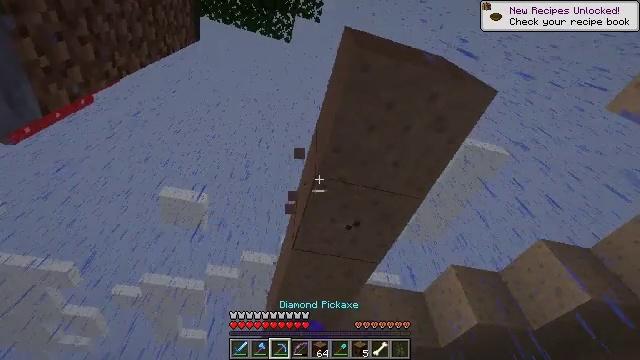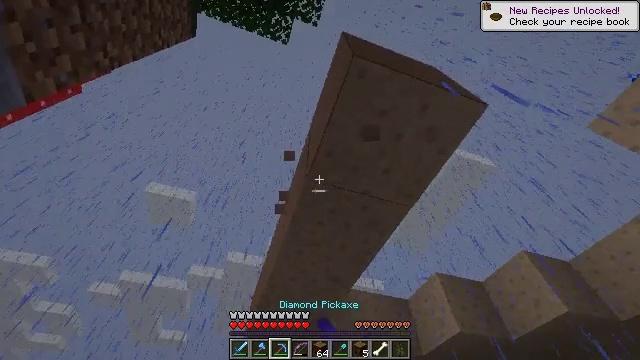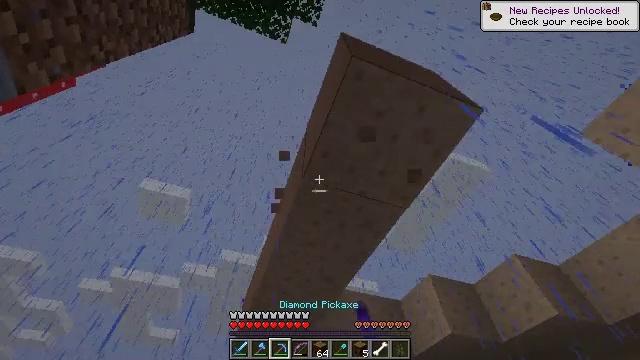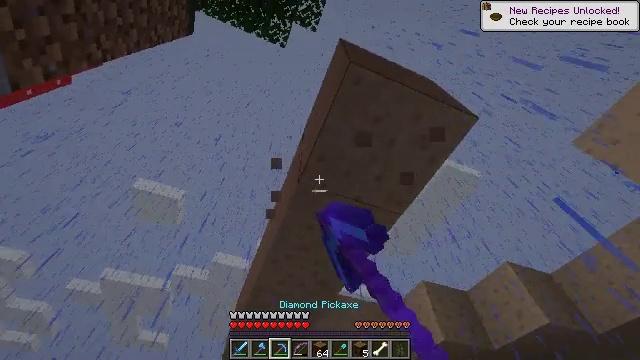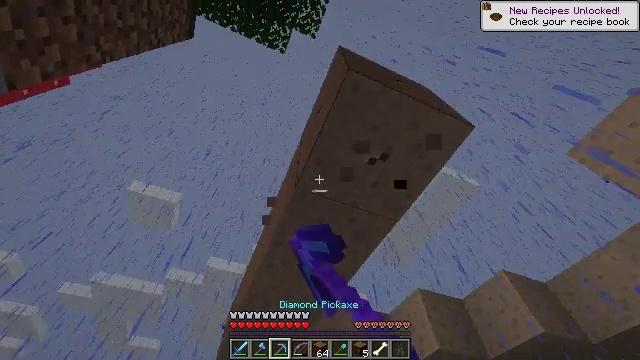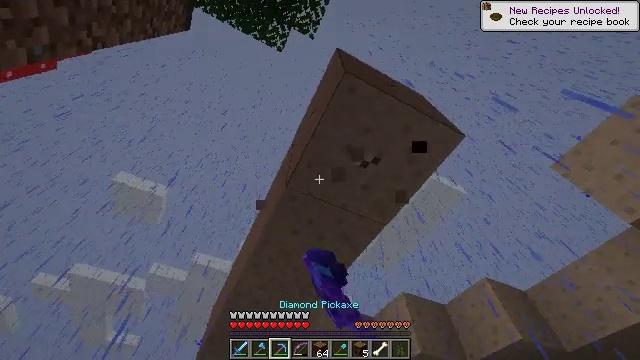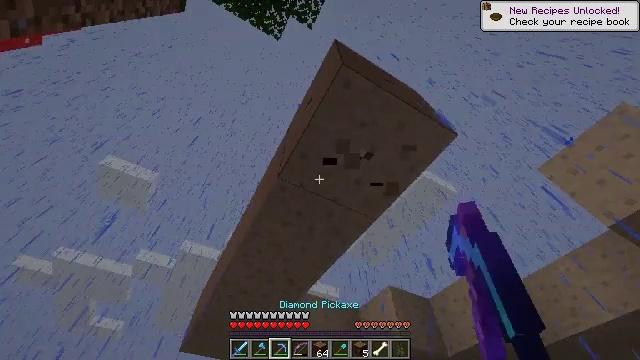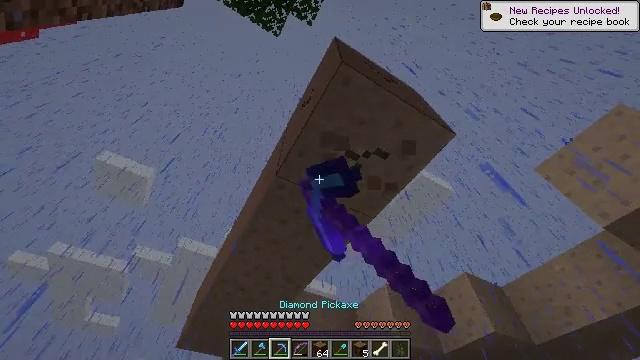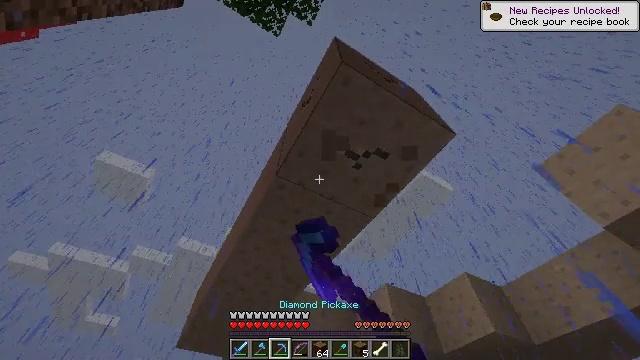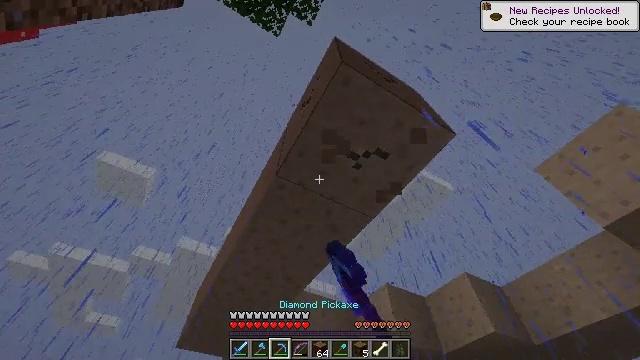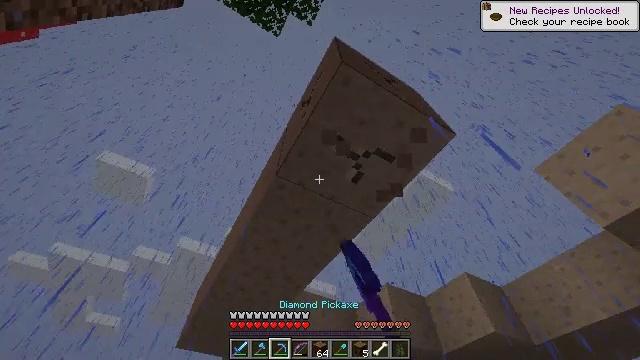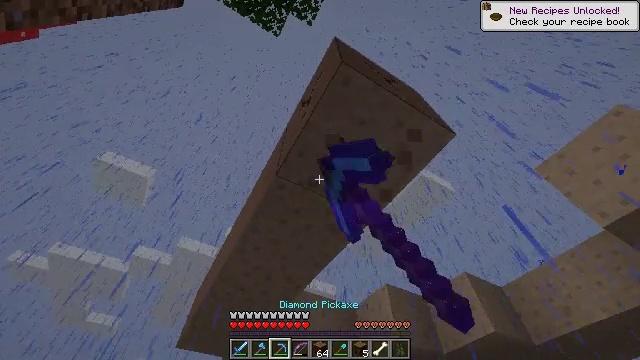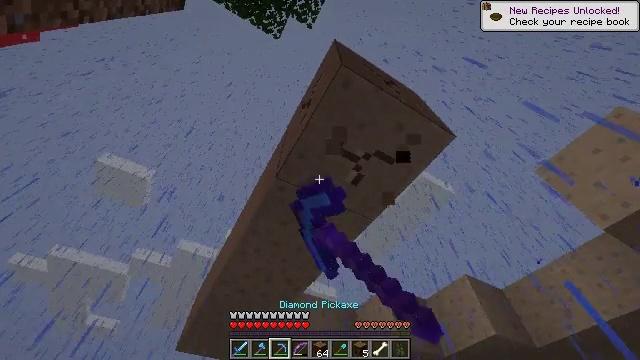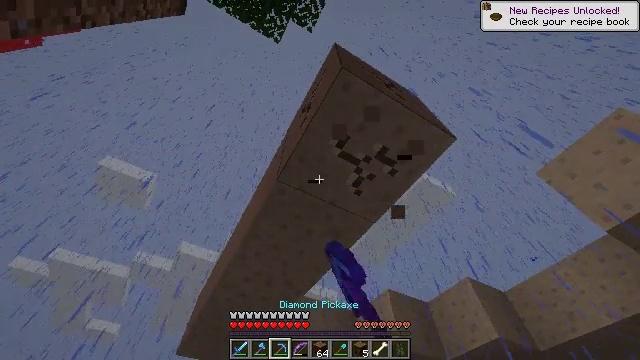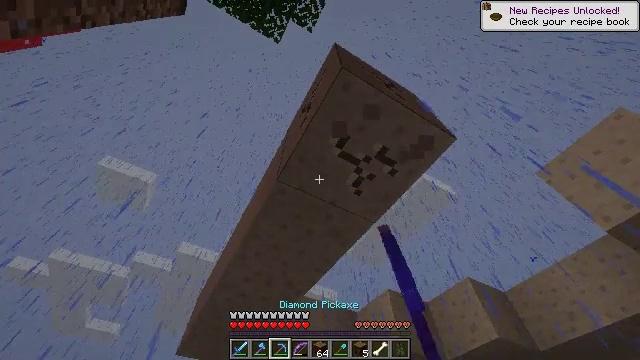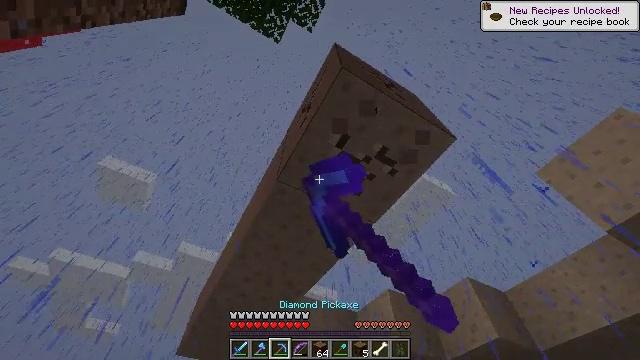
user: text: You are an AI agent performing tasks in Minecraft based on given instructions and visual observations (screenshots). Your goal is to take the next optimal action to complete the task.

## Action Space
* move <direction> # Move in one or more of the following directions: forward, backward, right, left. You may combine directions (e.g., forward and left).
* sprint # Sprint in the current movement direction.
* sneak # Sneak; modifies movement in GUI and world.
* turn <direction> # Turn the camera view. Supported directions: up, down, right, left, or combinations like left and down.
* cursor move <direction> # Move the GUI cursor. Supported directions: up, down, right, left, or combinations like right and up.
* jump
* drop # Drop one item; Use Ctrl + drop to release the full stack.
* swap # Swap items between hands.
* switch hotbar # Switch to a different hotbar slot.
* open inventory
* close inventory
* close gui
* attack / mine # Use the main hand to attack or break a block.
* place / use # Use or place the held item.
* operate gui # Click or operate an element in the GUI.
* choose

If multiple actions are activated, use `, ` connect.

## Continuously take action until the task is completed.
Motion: motion action
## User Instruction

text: Collect parts of the brown mushroom block.
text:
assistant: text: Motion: turn right, attack / mine
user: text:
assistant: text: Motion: attack / mine
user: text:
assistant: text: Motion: turn right, attack / mine
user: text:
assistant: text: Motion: turn right and up, attack / mine
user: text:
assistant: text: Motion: turn right, attack / mine
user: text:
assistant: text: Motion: turn right and down, attack / mine
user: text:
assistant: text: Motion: attack / mine
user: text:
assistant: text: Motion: attack / mine
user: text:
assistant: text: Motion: attack / mine
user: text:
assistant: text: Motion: attack / mine
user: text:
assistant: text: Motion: attack / mine
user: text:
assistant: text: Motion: attack / mine
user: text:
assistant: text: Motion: attack / mine
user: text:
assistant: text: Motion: attack / mine
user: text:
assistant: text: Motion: attack / mine
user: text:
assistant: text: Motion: attack / mine
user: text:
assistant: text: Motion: attack / mine
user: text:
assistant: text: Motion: attack / mine
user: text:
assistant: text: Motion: attack / mine
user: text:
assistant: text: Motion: attack / mine
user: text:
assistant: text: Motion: attack / mine
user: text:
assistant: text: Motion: attack / mine
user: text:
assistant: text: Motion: attack / mine
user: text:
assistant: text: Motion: attack / mine
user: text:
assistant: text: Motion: attack / mine
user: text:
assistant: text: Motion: attack / mine
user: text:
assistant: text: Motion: attack / mine
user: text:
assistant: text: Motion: attack / mine
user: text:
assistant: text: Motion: attack / mine
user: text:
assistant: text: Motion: attack / mine